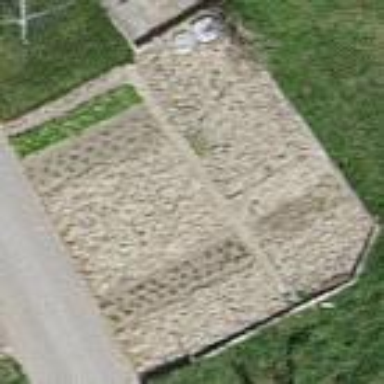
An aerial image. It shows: Vegetable garden in the leisure land.